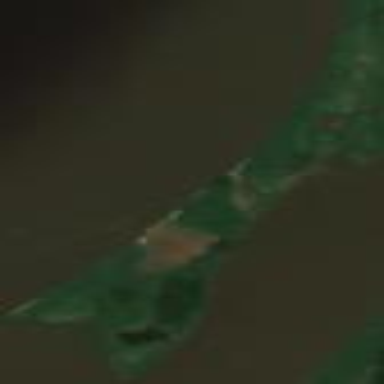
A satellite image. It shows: Islet surrounded by forest.